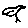
Label: bird